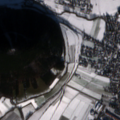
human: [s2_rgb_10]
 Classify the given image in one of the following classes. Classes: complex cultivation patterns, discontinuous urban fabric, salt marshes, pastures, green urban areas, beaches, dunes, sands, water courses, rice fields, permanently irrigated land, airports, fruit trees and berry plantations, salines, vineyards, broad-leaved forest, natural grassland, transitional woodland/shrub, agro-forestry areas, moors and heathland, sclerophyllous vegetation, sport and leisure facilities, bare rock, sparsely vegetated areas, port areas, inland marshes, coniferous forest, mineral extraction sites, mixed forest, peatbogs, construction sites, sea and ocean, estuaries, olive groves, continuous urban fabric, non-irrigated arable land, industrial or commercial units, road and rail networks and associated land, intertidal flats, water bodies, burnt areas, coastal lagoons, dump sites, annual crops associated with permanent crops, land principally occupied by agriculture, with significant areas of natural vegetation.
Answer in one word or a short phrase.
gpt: discontinuous urban fabric, non-irrigated arable land, land principally occupied by agriculture, with significant areas of natural vegetation, coniferous forest